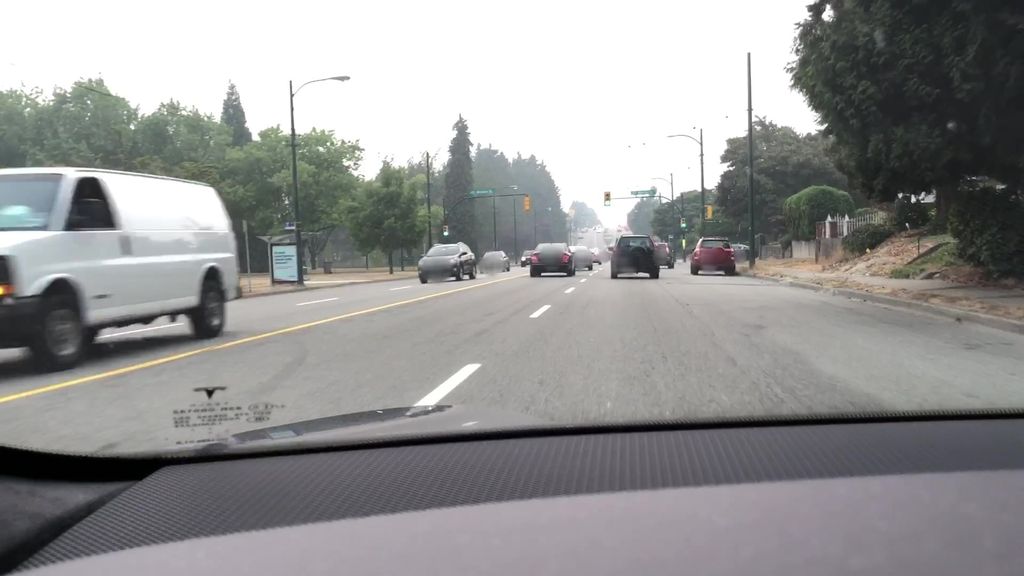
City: vancouver